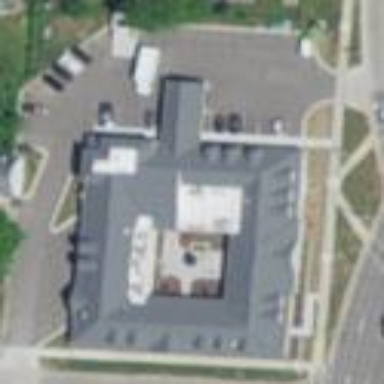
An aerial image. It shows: Nursing home.